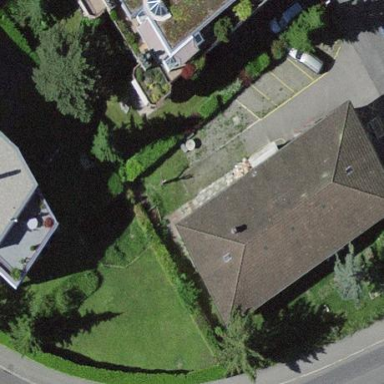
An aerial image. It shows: Building with hipped roof shape.